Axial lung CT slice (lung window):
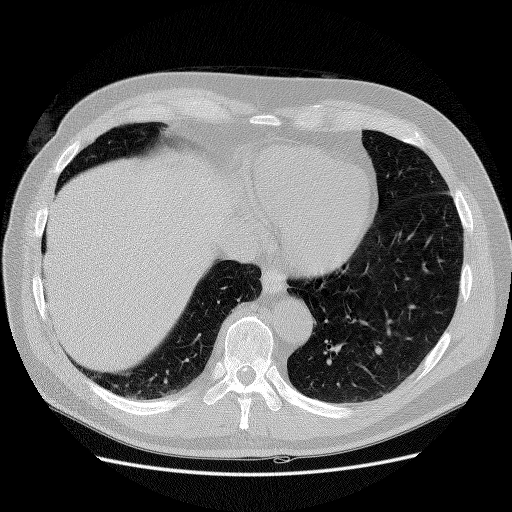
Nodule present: no